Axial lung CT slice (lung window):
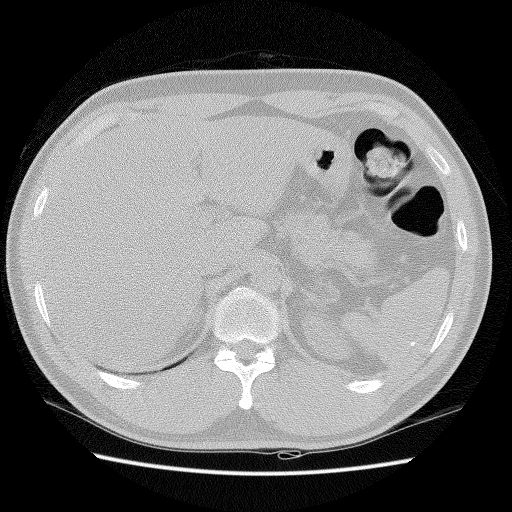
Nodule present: no